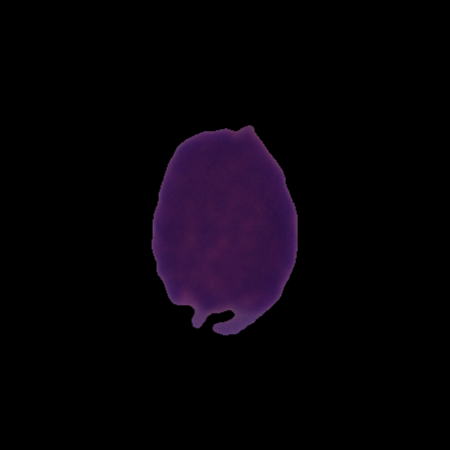
Label: cancer